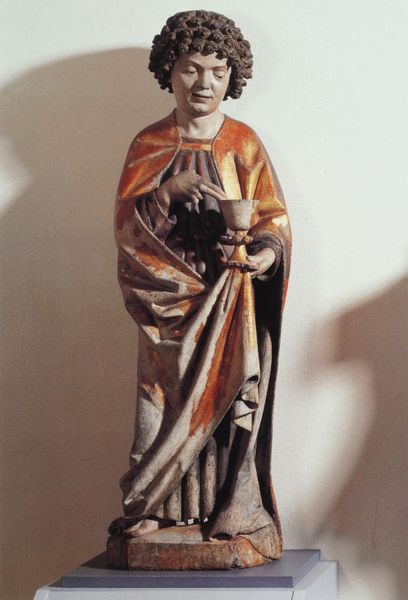
Titel: Hl. Johannes Evangelist aus St. Jakob in Grissian
Institution: Brixen, Diözesanmuseum
Schlagwörter: blau, hand, kopf, mann, schatten, umhang, weiß, braun, finger, grau, holz, kleid, marmor, nase, orange, säule, blick, rot, wand, augen, falten, halten, sockel, stehen, stein, schauen, kirche, figur, gewand, gold, kelch, mantel, stehend, locken, skulptur, statue, klein, faltenwurf, plastik, junge, verträumt, bemalt, foto, becher, vergoldet, tauchen, mittelalter, priester, romanik, segen, mönch, gelehrter, gefasst, heilig, lockenkopf, schwur, geschnitzt, historisch, gral, segensgestus, apostel, +finger, pfarrrer